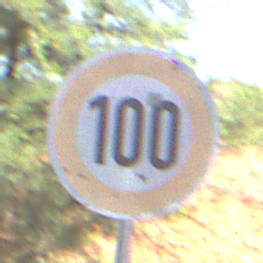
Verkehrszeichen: Geschwindigkeit100
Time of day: Midday
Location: Roofed (Underpass)
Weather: Clear
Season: NotSpecified
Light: Natural